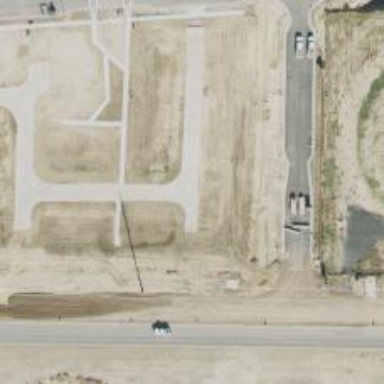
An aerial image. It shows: Asphalt alley used as service road.